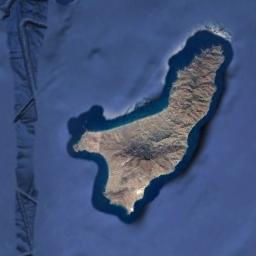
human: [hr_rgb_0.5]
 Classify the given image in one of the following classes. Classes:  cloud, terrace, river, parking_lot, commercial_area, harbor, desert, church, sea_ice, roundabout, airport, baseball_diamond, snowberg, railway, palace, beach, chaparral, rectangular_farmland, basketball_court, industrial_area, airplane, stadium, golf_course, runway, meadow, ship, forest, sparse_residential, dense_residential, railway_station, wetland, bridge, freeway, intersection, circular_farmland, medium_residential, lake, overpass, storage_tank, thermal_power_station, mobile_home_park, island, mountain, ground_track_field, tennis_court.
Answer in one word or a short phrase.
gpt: island